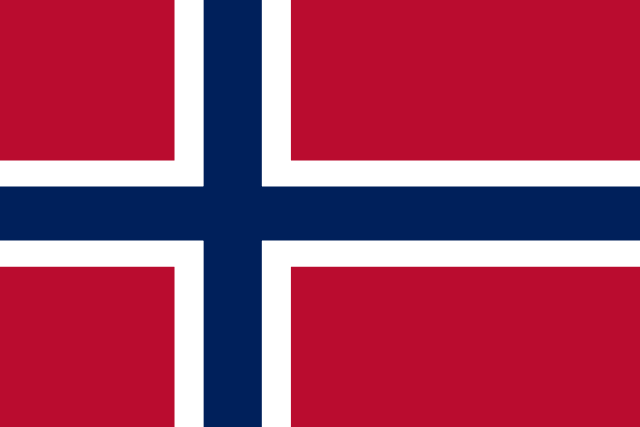
Country: Norway
Country code: no